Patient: sex M, age 79
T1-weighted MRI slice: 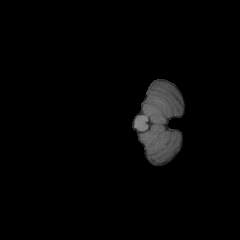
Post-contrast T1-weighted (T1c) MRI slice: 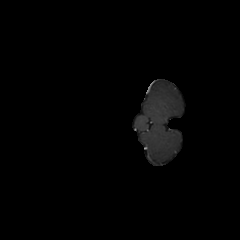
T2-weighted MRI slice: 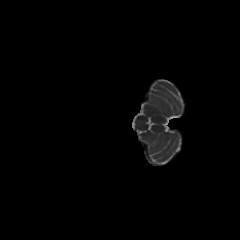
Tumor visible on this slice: no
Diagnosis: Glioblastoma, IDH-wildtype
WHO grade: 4